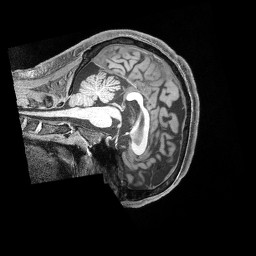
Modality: T1w
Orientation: sagittal
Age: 39
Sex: male
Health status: ill
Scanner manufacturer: siemens
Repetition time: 2.4 s
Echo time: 0.00231 s